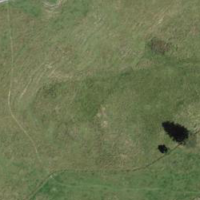
EUNIS habitat code: 23
Species observed at this site:
Coenonympha pamphilus